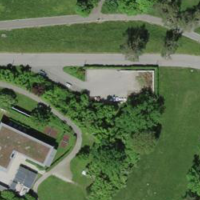
EUNIS habitat code: 53
Species observed at this site:
Geranium sanguineum
Veronica chamaedrys
Bistorta officinalis